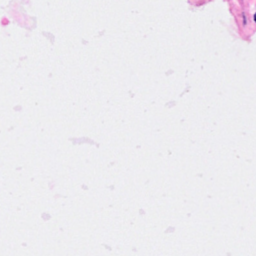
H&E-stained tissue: Breast